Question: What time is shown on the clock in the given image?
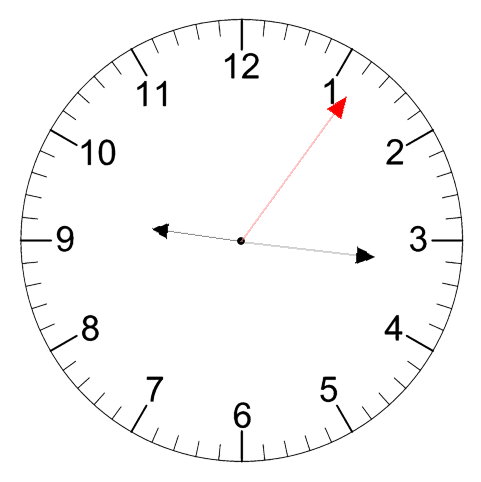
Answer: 09:16:06